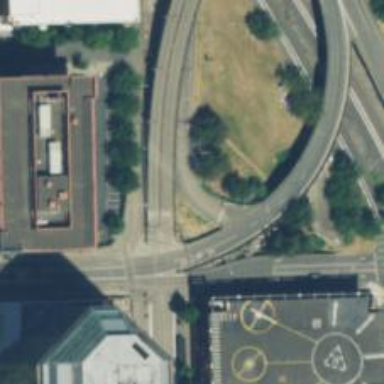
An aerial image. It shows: Secondary link road with embankment. This is the Northwest Naito Parkway - Steel Bridge Ramp.